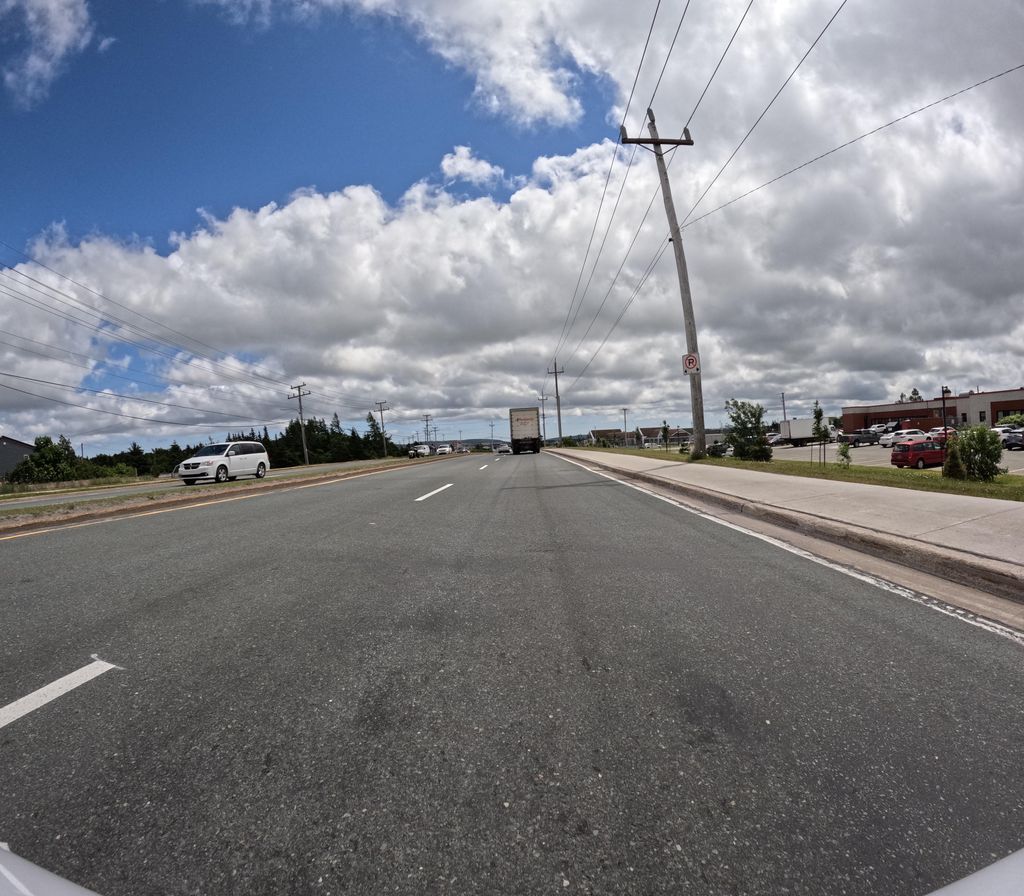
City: st_johns